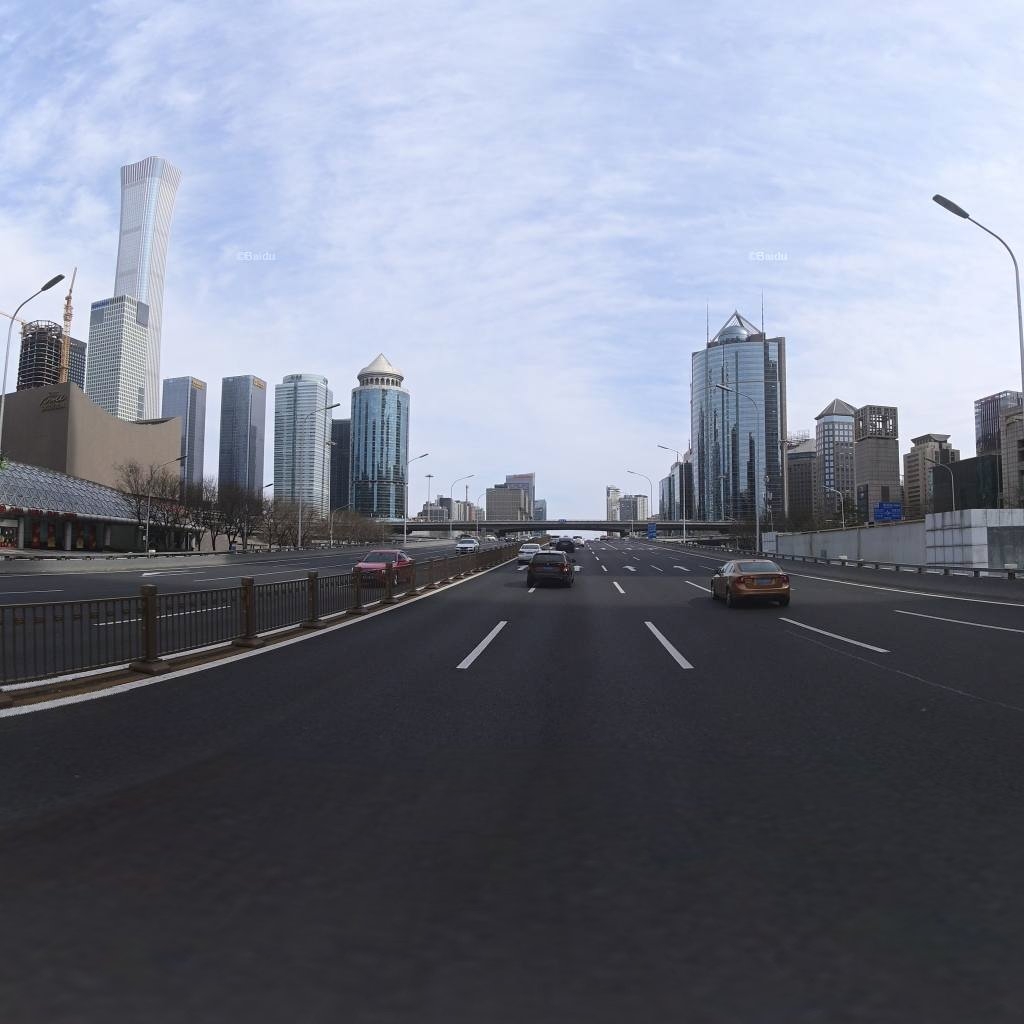
Region: Chaoyang
Road damage annotations: longitudinal patch